Interaction volume radius: 5 \u00c5
Interaction volume height: 20 \u00c5
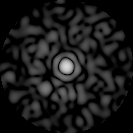
Disorder parameter: 0.8608